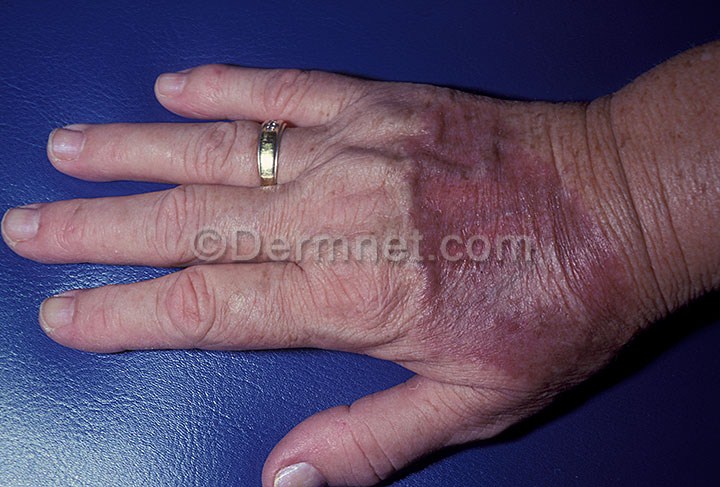
Disease: Systemic Disease